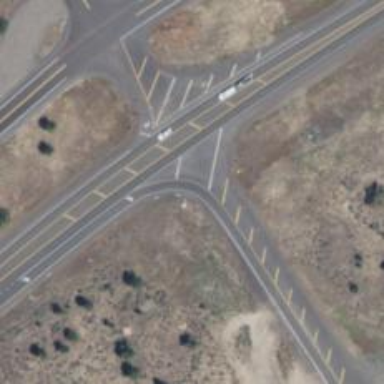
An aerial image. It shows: Trunk link highway.